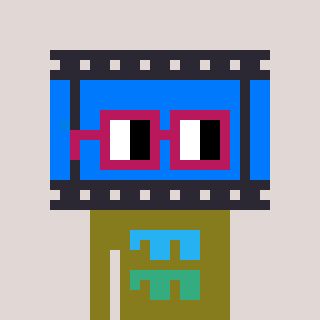
a pixel art character with square dark red glasses, a film strip-shaped head and a gunk-colored body on a warm background